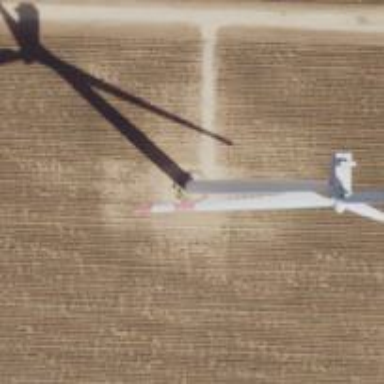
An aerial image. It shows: Wind turbine generator that utilizes wind as its source for generating electricity. It is of the horizontal axis type.